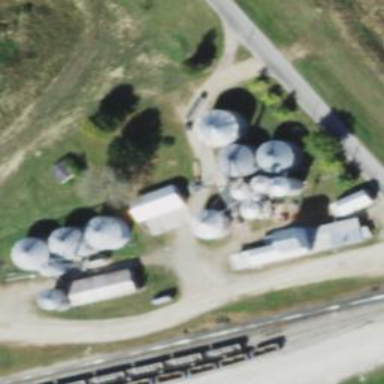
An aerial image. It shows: Silo.